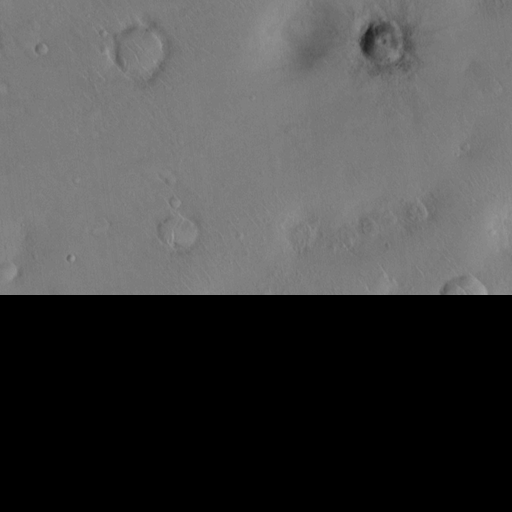
Classes present: Background, Cone